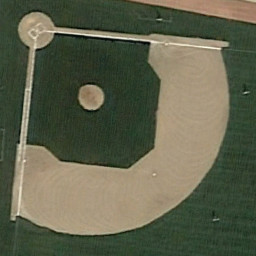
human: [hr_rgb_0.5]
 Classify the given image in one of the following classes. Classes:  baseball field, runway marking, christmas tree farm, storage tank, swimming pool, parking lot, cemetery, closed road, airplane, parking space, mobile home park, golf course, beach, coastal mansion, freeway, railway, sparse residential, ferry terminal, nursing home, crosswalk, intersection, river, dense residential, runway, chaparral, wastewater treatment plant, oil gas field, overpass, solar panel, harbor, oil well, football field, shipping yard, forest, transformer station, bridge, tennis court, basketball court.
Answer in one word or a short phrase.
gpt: baseball field